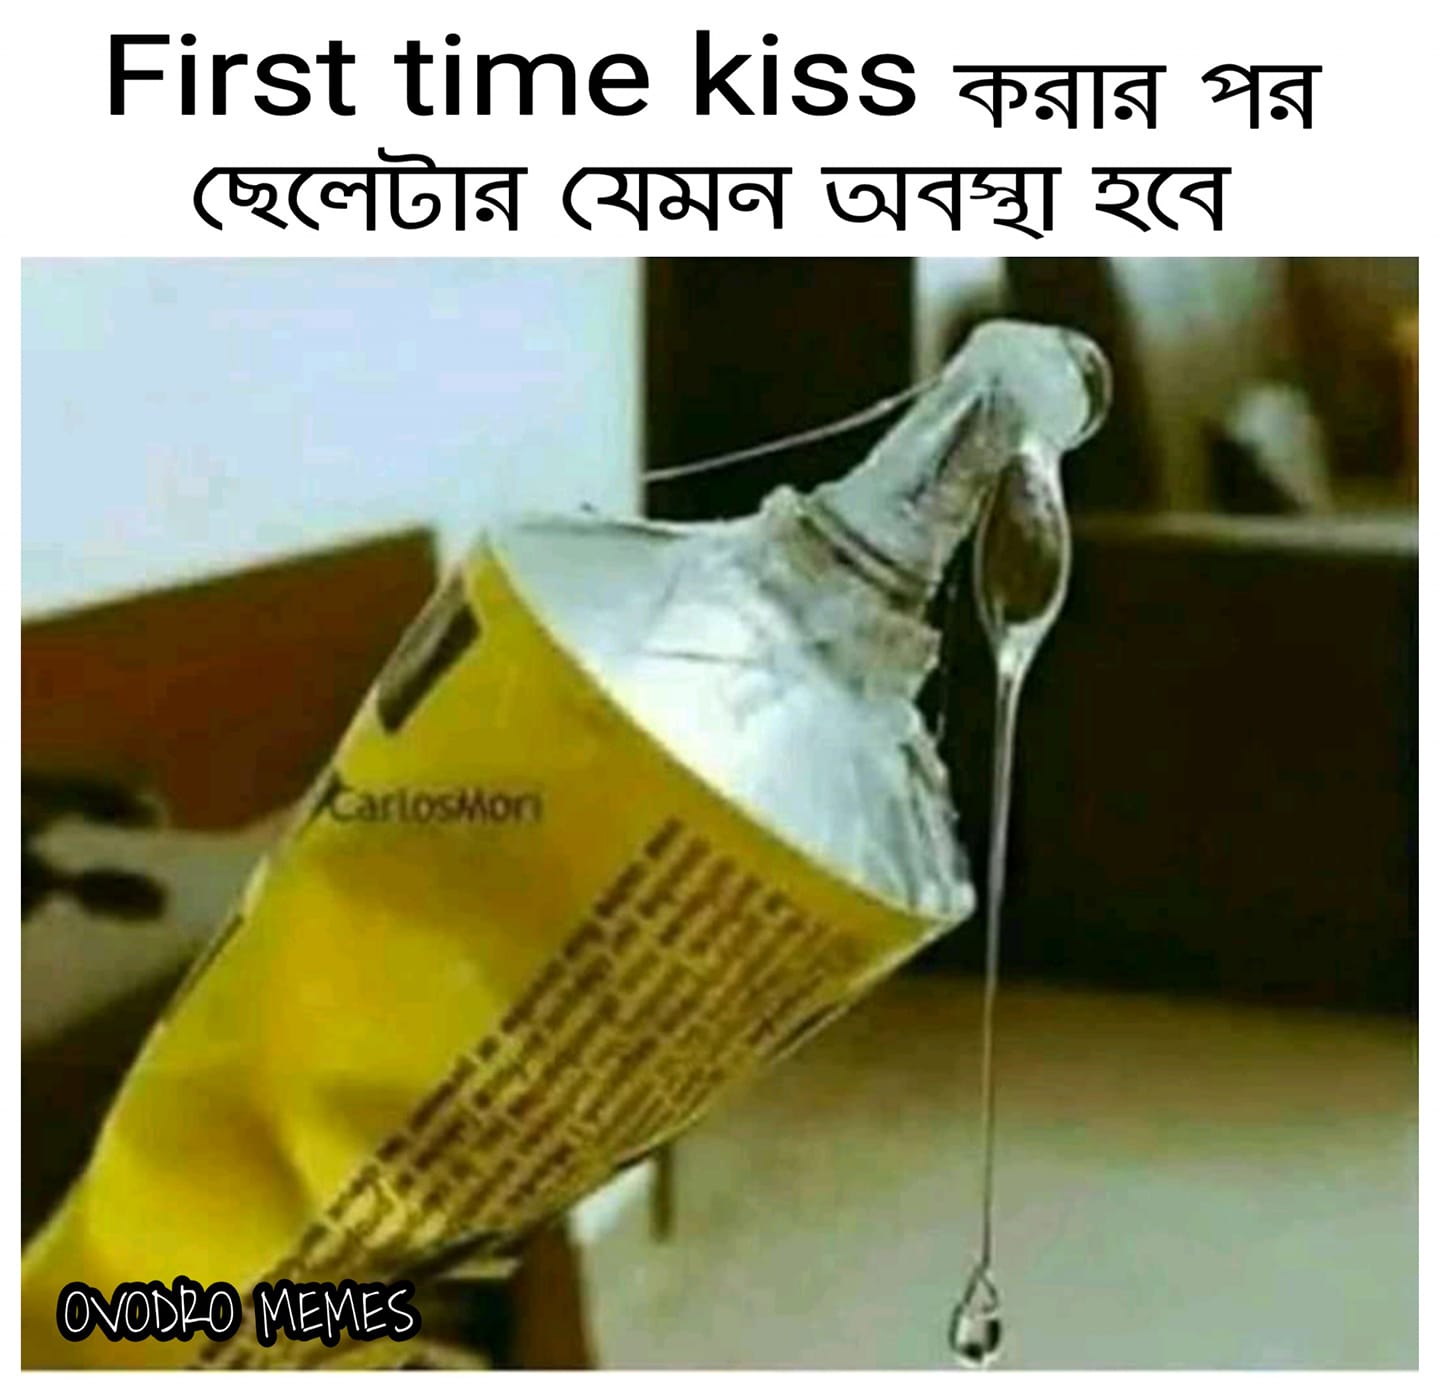
Caption: First time kiss করার পর ছেলেটার যেমন অবস্থা হবে
Label: non-hate